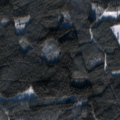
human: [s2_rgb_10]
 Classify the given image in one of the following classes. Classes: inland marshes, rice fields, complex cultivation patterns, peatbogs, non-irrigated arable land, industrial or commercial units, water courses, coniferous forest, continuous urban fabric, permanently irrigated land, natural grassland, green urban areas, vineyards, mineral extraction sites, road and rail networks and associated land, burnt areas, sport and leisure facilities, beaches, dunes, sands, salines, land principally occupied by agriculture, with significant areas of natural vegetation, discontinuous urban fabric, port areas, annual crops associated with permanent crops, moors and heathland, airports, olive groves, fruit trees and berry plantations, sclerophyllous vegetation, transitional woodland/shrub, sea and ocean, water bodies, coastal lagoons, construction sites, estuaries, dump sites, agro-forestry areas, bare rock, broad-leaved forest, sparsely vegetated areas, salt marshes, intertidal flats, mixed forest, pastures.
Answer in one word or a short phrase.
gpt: coniferous forest, mixed forest, transitional woodland/shrub